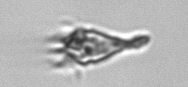
Label: Paratontonia_gracillima